Interaction volume radius: 5 \u00c5
Interaction volume height: 25 \u00c5
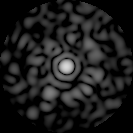
Disorder parameter: 0.8828